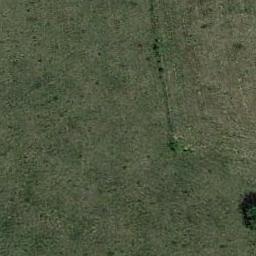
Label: meadow